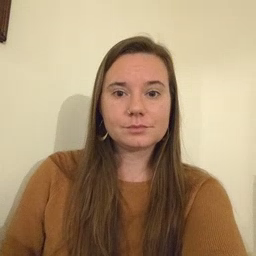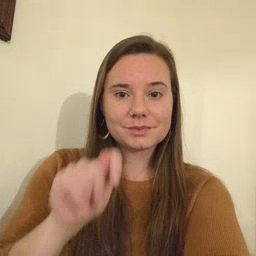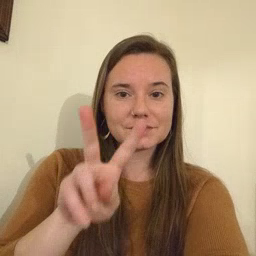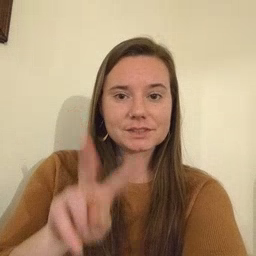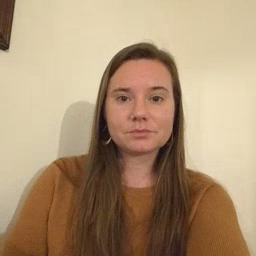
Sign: TV